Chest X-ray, PA view. Patient: 28 years old, sex M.
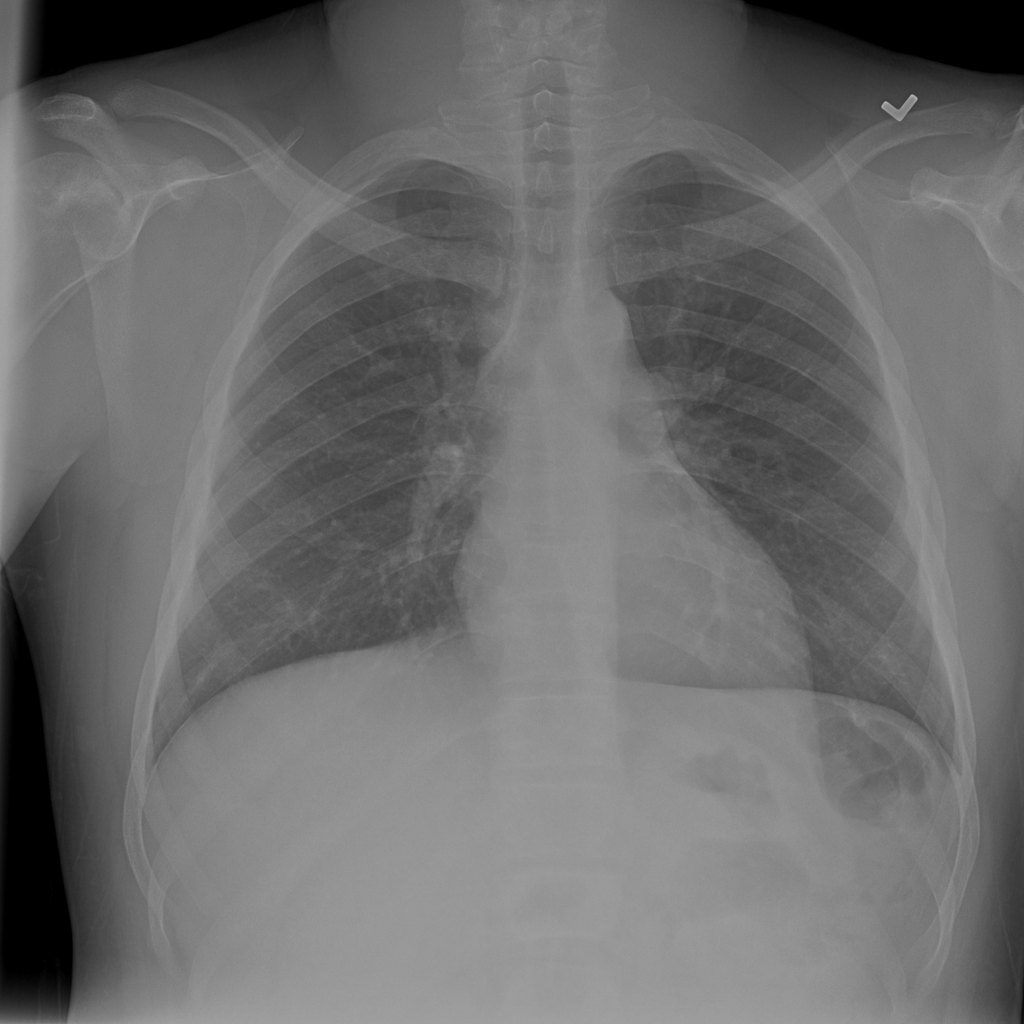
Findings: No Finding